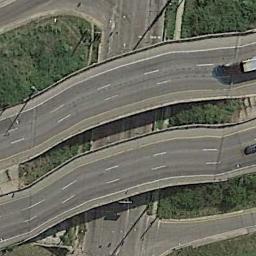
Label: overpass